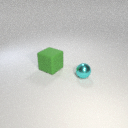
small cyan metal sphere to the right of large green rubber cube